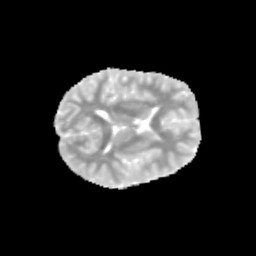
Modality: MD
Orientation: axial
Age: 9
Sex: female
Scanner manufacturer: siemens
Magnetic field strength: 3 T
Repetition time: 3.8 s
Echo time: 0.07 s